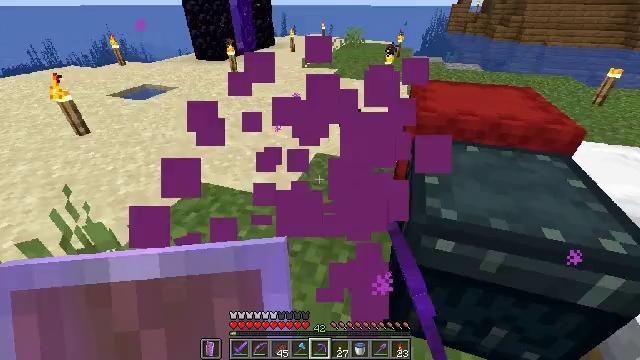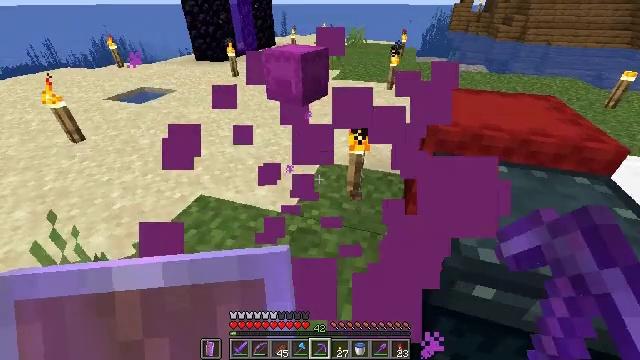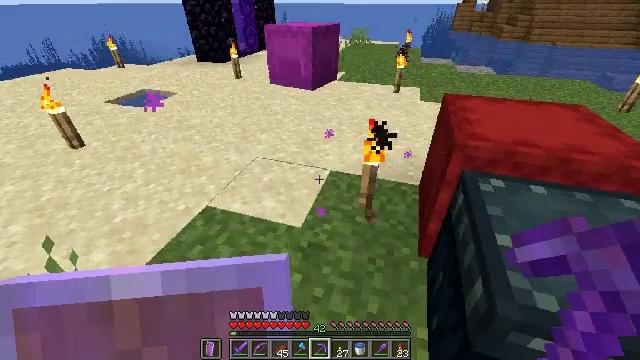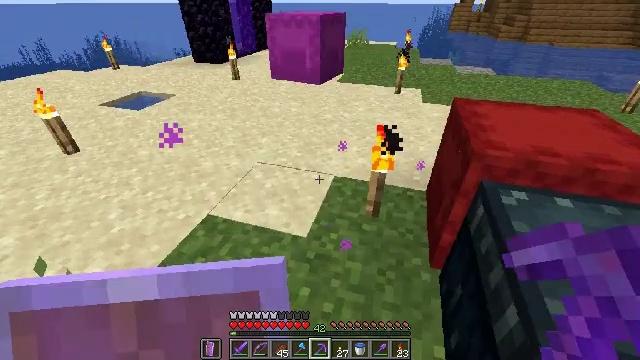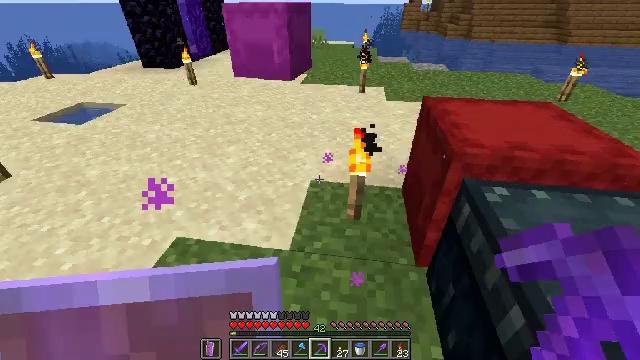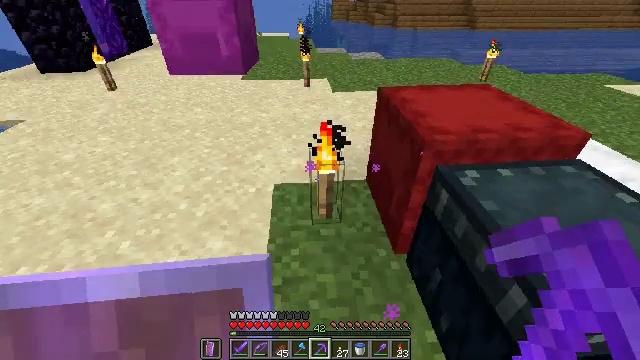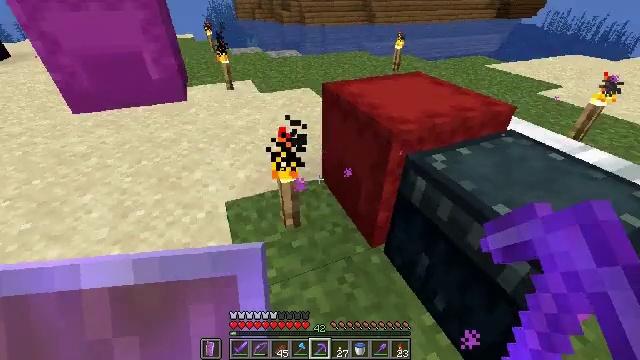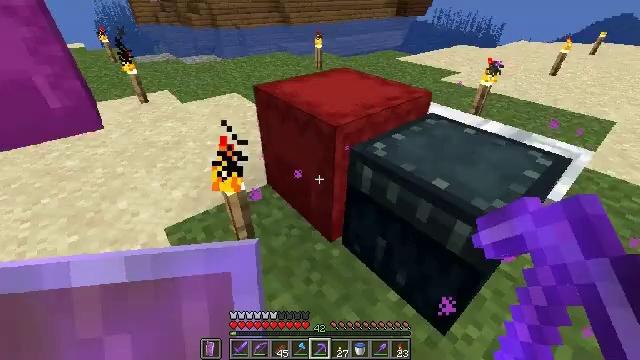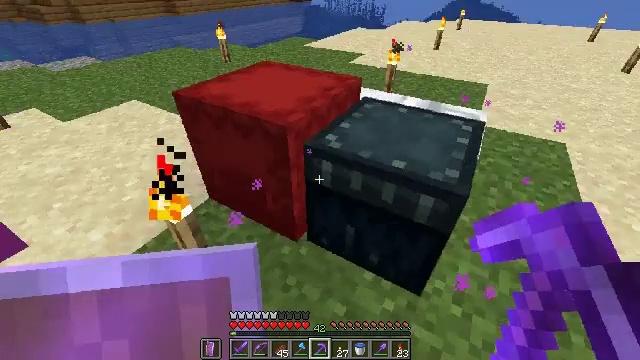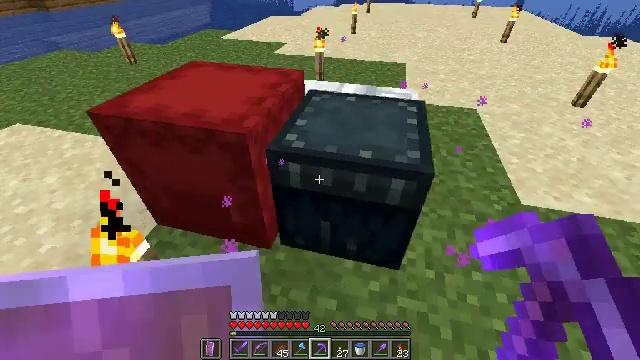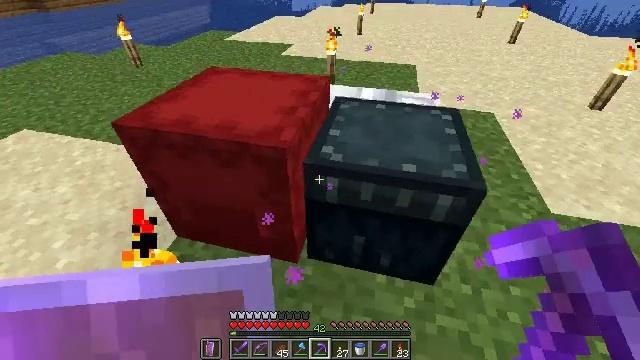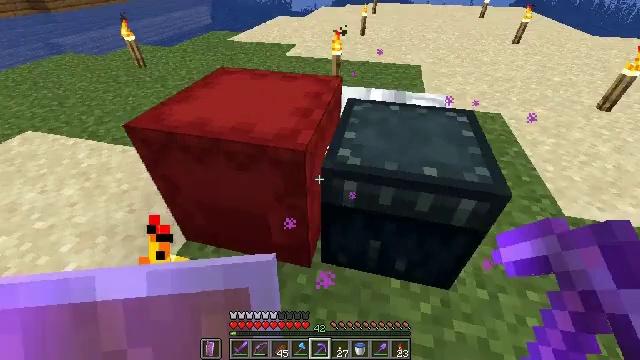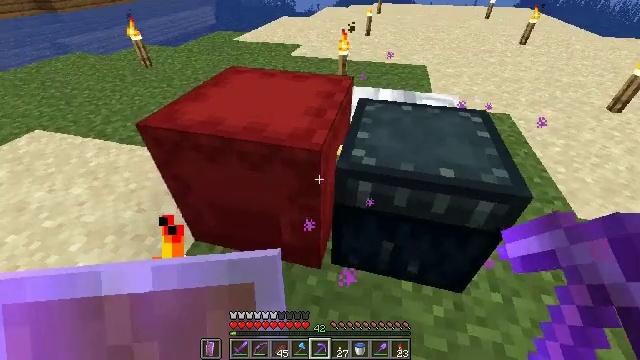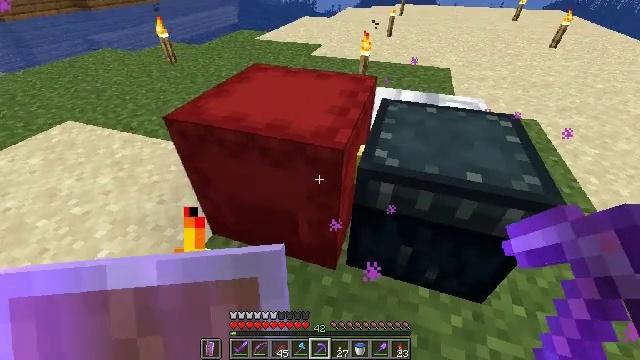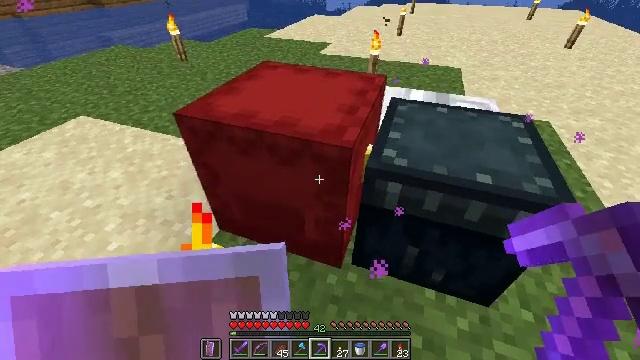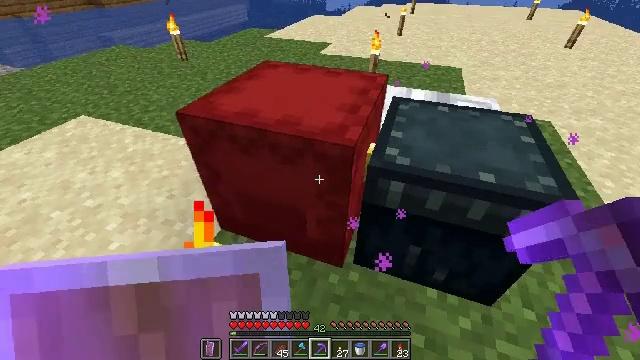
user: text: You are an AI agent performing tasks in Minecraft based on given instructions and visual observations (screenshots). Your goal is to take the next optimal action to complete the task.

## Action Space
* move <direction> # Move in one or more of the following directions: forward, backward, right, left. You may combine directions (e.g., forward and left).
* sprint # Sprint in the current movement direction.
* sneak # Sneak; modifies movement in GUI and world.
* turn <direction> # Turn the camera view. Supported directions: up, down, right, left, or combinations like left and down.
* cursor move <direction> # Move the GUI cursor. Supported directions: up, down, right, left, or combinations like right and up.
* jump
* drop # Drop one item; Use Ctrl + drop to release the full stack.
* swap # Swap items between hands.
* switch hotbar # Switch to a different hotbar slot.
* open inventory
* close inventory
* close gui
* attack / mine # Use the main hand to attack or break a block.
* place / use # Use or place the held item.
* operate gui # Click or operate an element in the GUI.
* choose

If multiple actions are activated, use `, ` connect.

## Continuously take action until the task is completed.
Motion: motion action
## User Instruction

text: Retrieve the items from the red shulker box.
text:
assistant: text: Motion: move forward and move left
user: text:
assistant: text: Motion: move forward and move left
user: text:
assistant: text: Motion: move forward and move left
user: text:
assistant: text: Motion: move forward and move left, turn right
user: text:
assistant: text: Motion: move forward and move left, turn right and down
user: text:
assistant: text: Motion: move forward and move left, turn right
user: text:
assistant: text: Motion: move forward and move left, turn right
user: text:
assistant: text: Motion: move forward and move left, turn right and down
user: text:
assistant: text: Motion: move forward and move left, turn right and down
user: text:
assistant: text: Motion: no_op
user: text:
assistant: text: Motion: no_op
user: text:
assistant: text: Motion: no_op
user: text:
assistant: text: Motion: turn left
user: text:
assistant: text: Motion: turn left
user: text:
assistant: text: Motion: no_op
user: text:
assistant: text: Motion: no_op
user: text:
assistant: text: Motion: no_op
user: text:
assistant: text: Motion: attack / mine
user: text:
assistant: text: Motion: attack / mine
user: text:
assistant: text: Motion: attack / mine
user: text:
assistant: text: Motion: attack / mine
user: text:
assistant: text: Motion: attack / mine
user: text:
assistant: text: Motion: attack / mine
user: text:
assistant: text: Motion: attack / mine
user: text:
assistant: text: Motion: attack / mine
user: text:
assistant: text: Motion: no_op
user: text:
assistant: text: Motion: move forward
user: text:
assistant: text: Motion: no_op